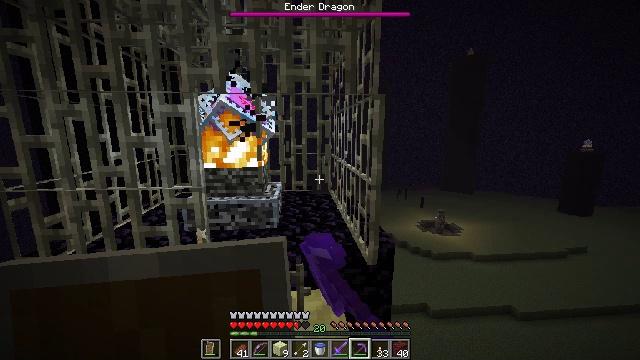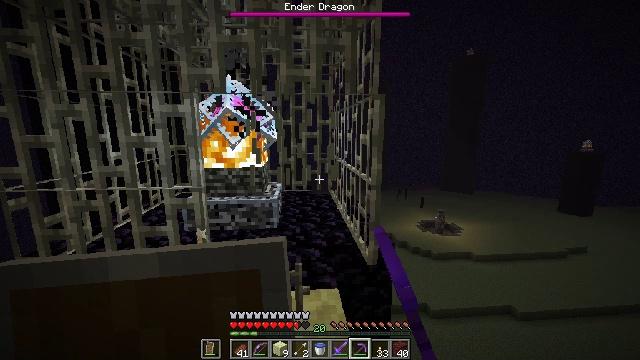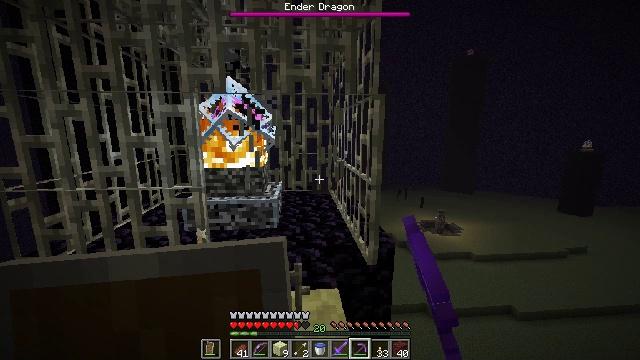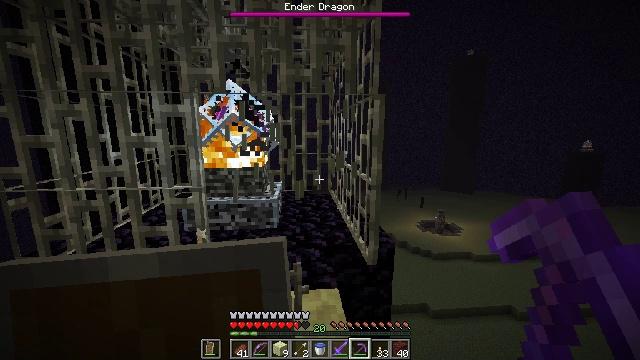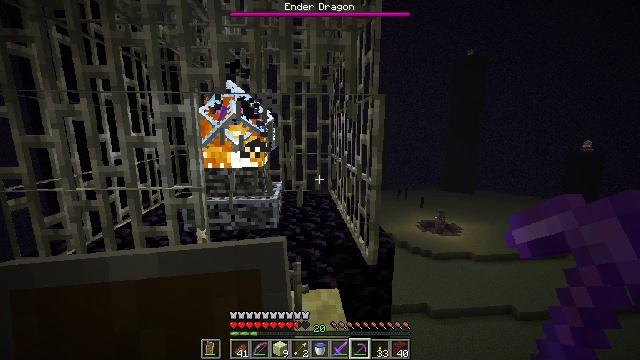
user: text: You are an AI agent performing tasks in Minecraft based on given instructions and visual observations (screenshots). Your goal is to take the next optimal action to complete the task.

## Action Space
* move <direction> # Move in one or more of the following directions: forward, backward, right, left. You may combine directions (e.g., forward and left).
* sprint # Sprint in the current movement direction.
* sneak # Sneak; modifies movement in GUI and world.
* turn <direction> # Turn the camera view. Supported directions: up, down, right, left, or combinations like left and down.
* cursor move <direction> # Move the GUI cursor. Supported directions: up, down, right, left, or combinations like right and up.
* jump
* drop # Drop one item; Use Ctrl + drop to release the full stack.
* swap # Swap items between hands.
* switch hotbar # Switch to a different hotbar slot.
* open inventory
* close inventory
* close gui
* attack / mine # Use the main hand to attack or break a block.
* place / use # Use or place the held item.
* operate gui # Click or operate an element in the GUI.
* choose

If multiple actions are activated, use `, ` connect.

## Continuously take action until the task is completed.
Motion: motion action
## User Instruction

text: Gather iron bars to use them later.
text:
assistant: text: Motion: attack / mine
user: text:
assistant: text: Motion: attack / mine
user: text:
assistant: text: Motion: attack / mine
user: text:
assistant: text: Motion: attack / mine
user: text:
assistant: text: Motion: attack / mine